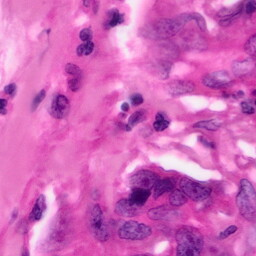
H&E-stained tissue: Pancreatic